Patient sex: M
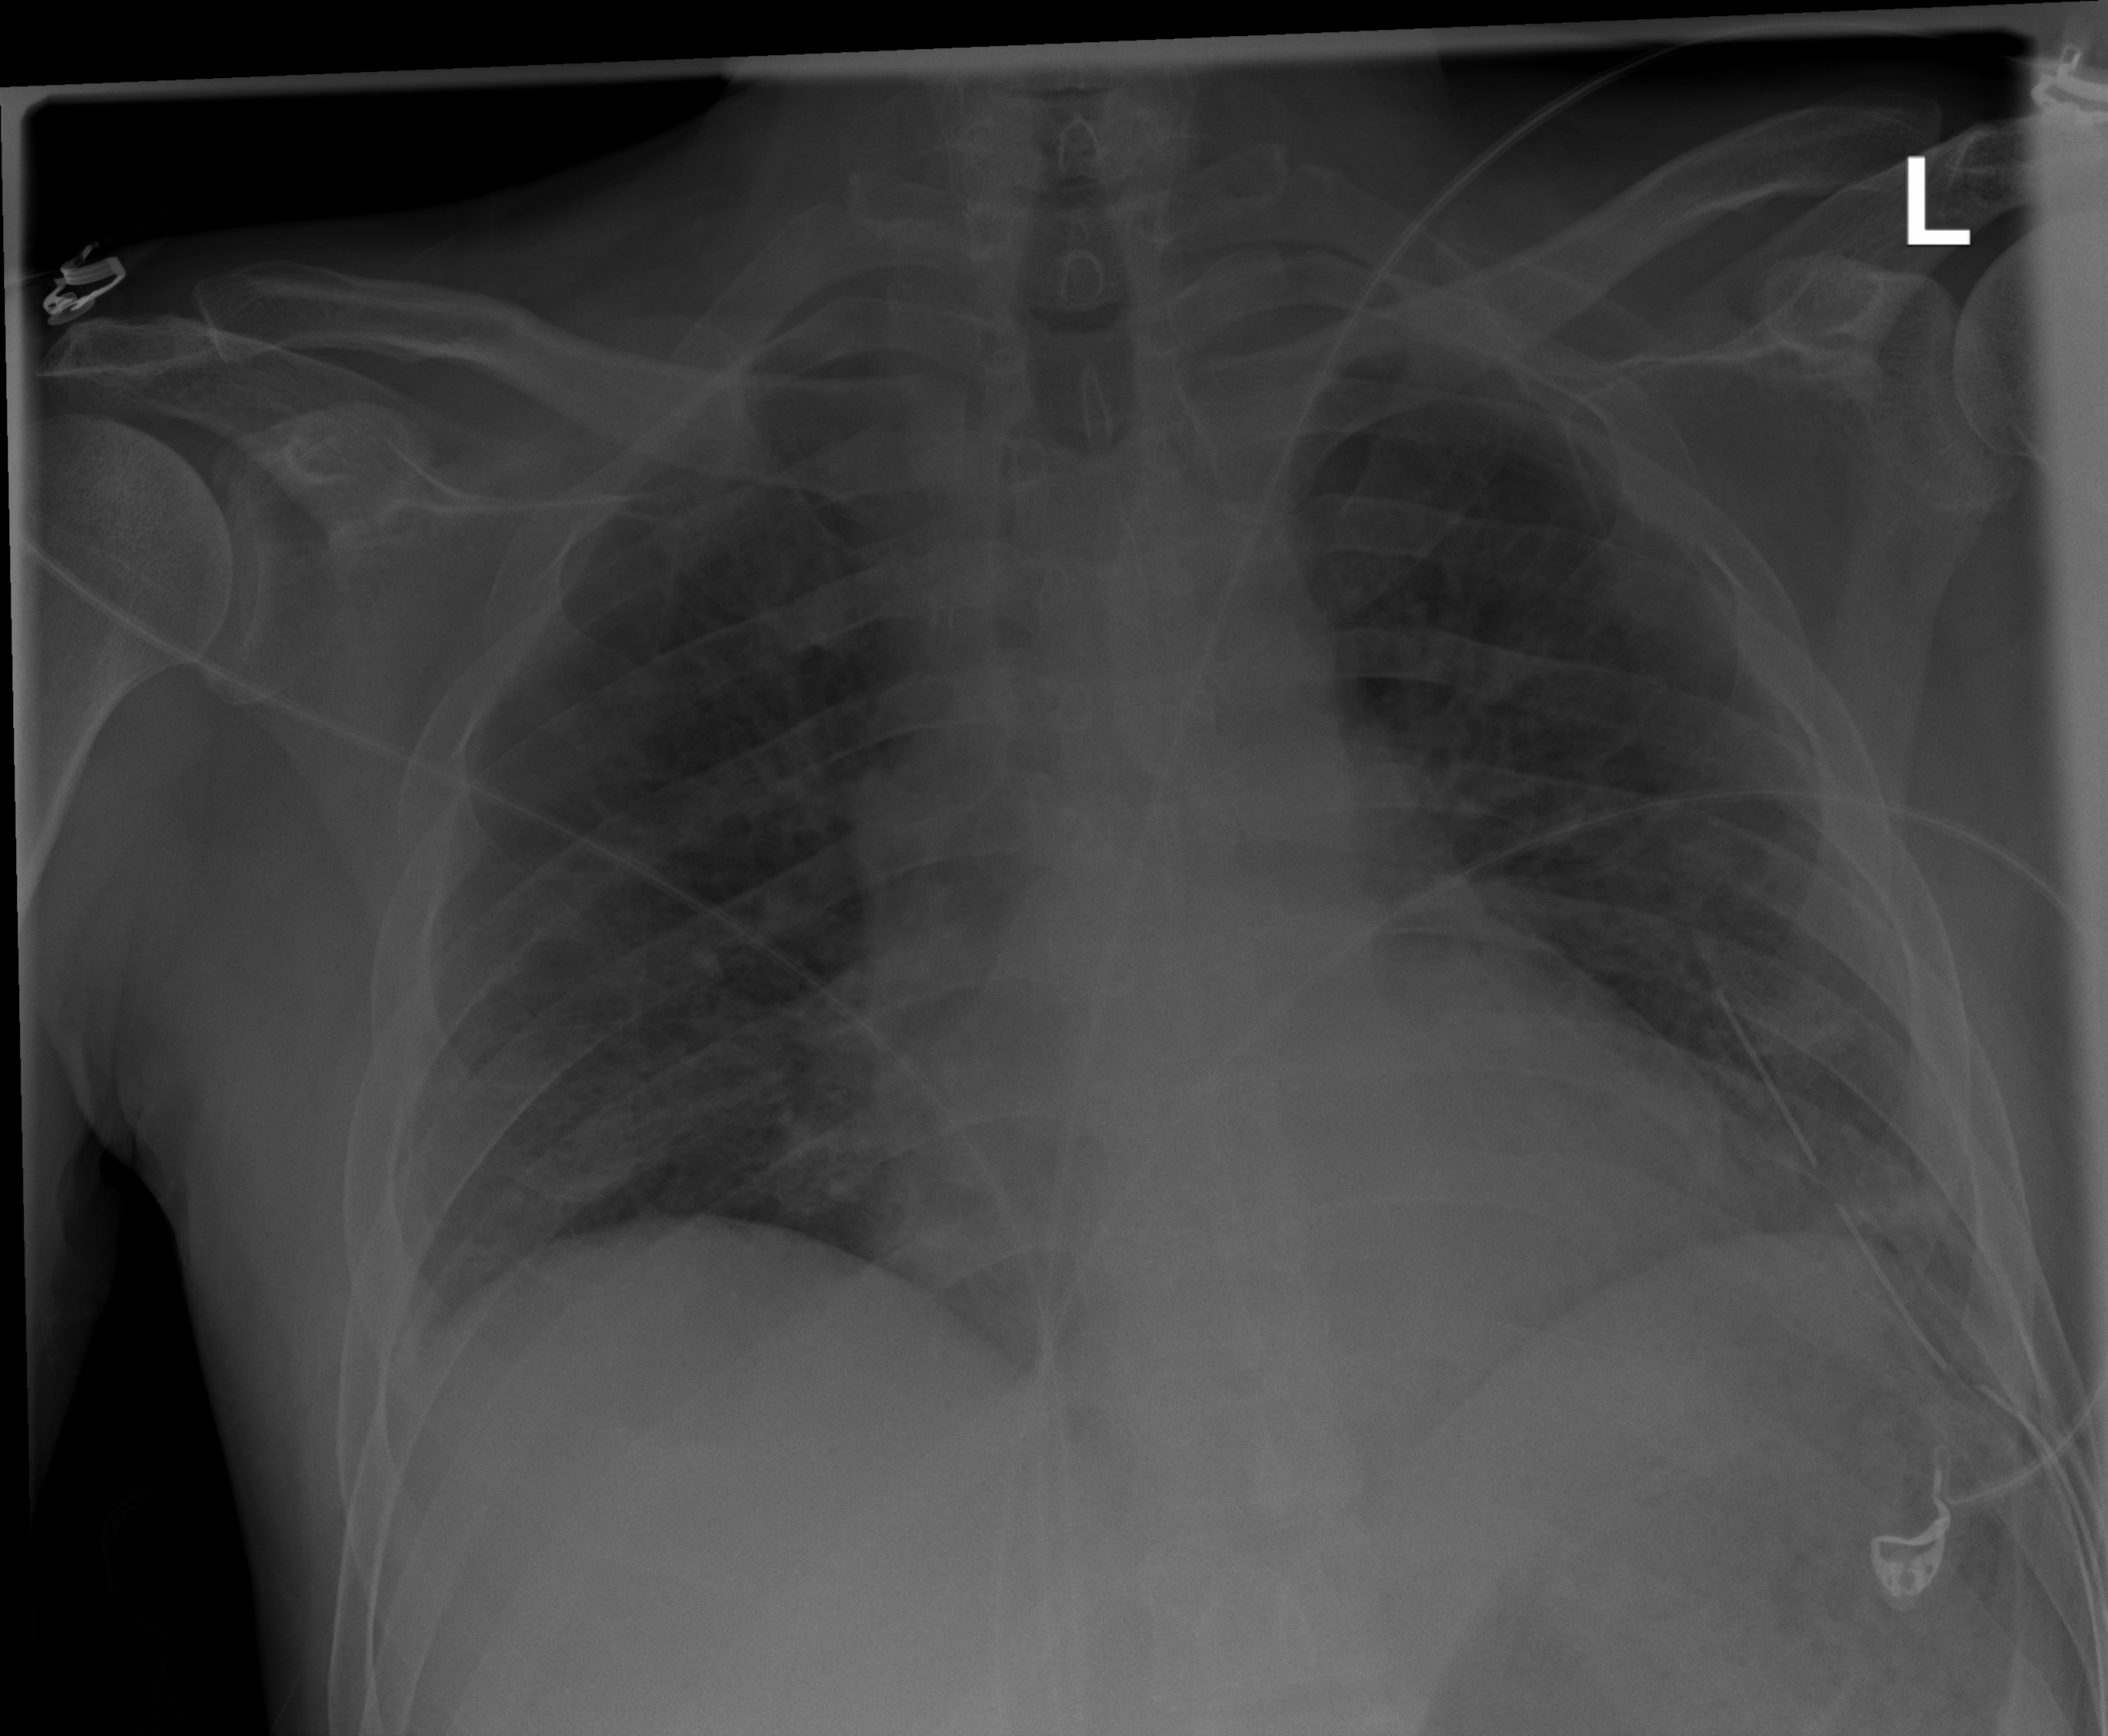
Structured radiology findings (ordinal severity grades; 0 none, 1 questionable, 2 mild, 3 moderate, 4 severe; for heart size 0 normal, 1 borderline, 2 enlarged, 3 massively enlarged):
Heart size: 1
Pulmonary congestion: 2
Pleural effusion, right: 0
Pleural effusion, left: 2
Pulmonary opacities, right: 2
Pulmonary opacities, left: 2
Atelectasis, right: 2
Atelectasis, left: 2